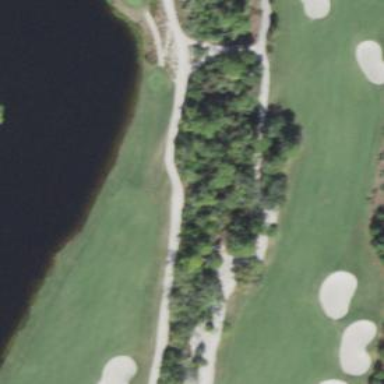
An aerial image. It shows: Scenic golf fairway.